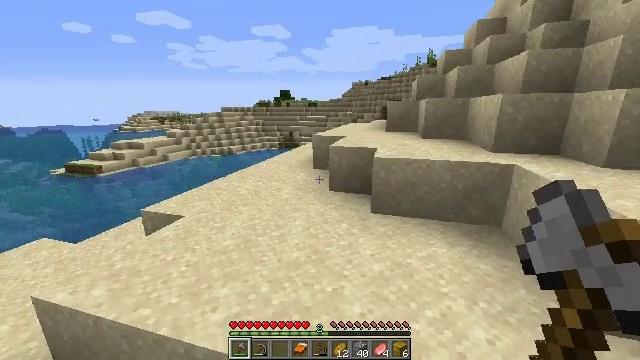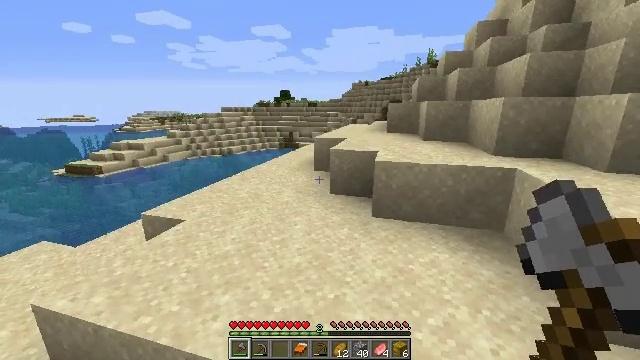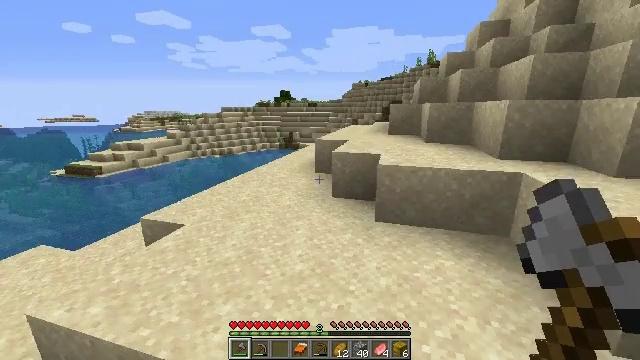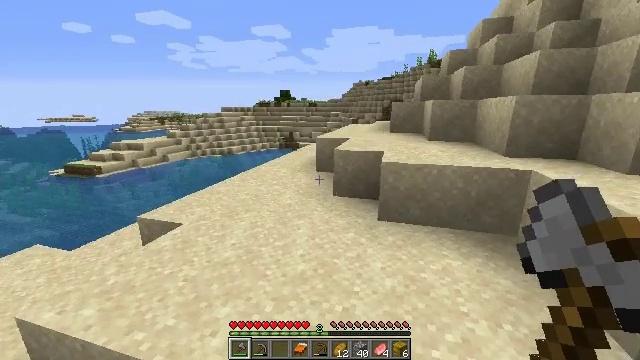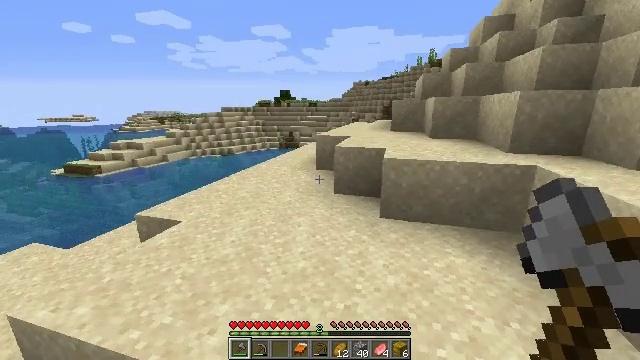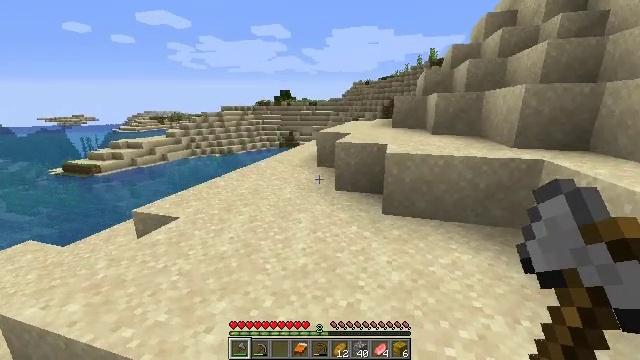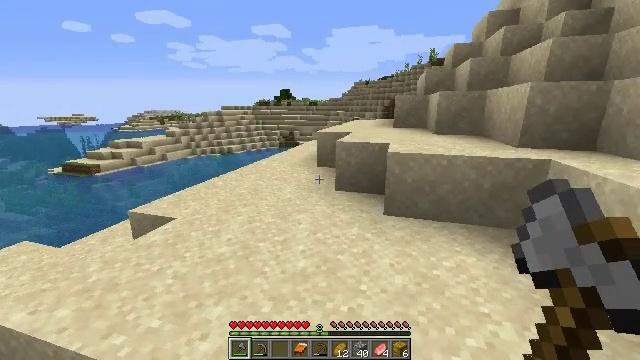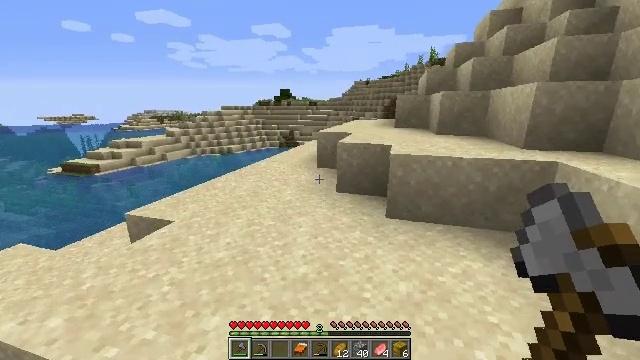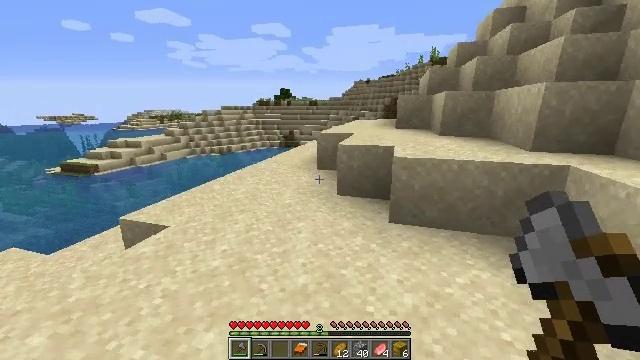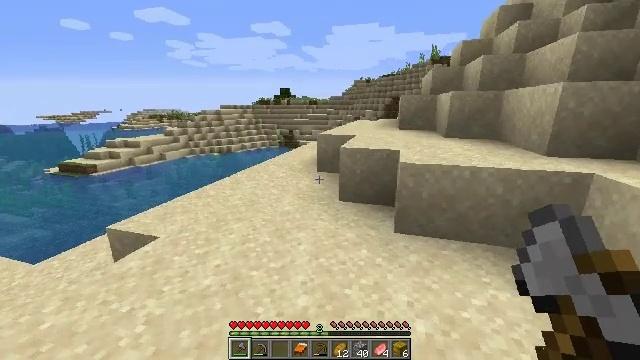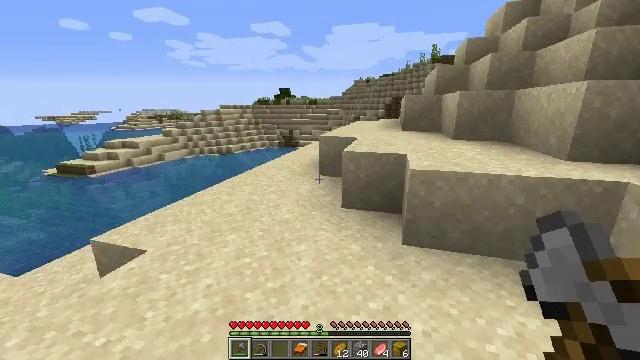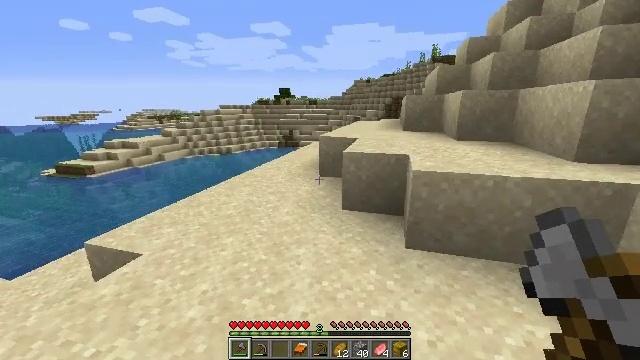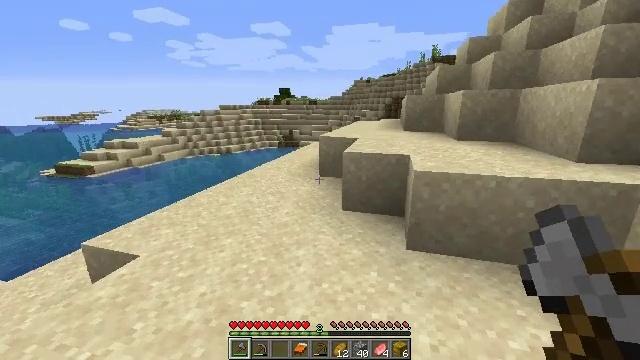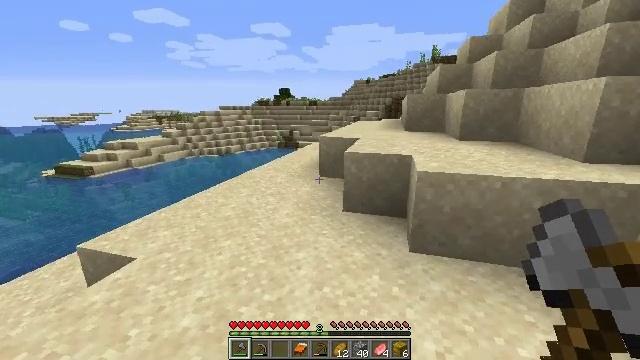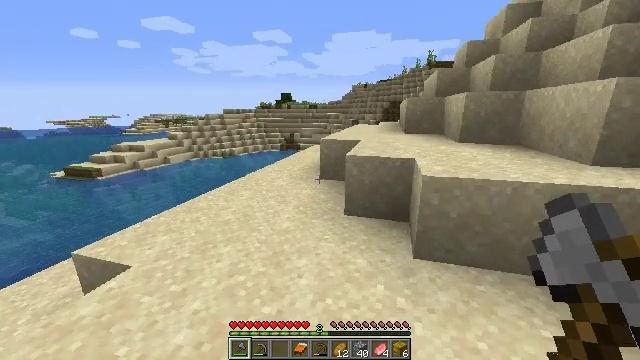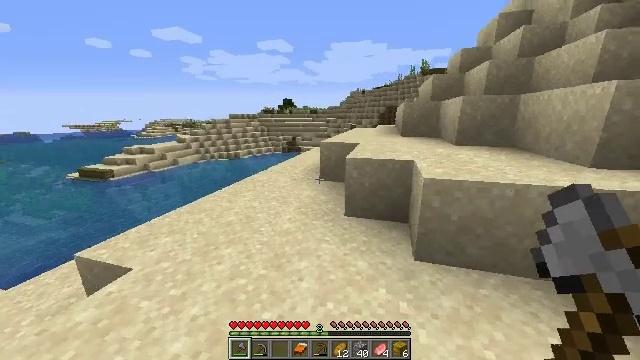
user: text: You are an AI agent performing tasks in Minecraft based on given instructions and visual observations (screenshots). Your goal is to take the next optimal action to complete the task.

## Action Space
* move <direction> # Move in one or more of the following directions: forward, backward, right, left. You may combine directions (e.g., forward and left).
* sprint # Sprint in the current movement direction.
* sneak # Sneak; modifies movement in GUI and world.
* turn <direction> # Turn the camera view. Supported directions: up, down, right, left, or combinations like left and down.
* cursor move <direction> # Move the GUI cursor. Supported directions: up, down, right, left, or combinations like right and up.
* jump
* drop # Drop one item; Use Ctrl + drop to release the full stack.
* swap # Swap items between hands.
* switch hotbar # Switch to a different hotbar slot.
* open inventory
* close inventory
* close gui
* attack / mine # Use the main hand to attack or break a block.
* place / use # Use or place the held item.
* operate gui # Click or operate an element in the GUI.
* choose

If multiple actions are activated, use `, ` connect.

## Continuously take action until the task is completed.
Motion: motion action
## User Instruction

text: Remove a grass block from the inventory.
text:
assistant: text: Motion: move forward, jump
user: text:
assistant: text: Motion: move forward
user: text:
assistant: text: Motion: move forward
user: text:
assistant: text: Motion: move forward
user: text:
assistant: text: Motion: no_op
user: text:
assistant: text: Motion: no_op
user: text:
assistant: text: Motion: move forward
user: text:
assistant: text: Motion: move forward
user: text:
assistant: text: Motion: move forward
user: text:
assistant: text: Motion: move forward
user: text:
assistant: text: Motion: no_op
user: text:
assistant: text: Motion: no_op
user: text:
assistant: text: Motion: move forward
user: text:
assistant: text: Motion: move forward
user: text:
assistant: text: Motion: move forward
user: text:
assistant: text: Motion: move forward, turn left
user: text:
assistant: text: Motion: turn left
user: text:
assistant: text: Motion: no_op
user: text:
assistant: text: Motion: no_op
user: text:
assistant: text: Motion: no_op
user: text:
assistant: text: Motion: no_op
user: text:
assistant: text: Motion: no_op
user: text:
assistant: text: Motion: move forward
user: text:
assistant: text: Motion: move forward
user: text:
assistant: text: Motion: move forward
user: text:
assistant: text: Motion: move forward
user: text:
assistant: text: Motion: move forward
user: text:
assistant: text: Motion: move forward
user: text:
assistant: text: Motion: move forward
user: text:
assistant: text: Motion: move forward